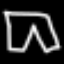
Label: pants